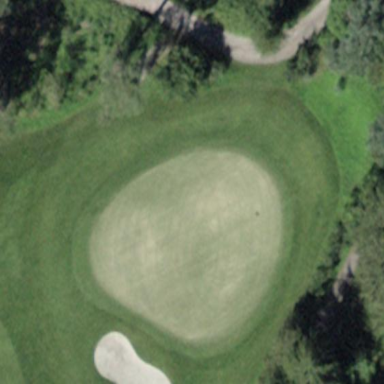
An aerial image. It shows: Green golf area with grass land use.